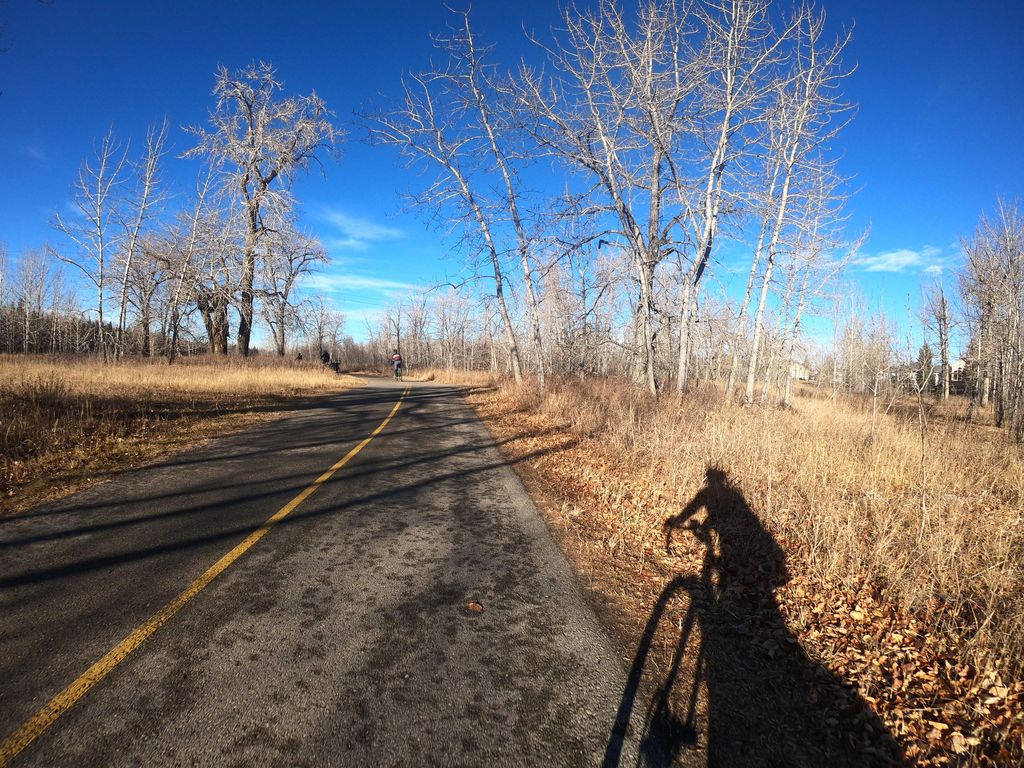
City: calgary